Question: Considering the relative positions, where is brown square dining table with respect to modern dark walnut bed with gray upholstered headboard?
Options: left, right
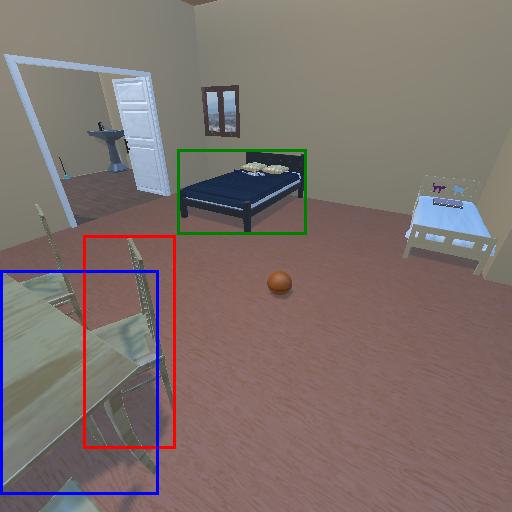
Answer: left